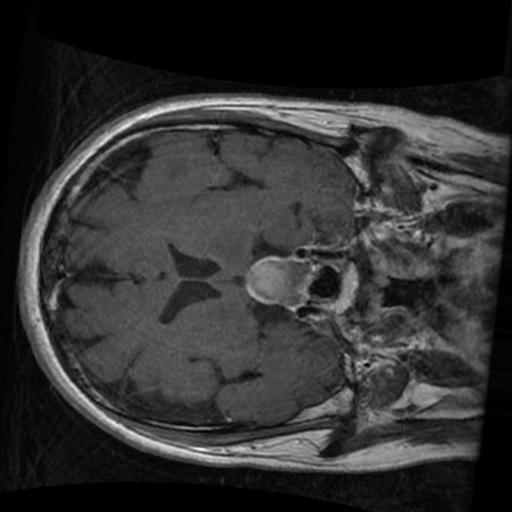
Label: brain_tumor